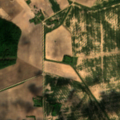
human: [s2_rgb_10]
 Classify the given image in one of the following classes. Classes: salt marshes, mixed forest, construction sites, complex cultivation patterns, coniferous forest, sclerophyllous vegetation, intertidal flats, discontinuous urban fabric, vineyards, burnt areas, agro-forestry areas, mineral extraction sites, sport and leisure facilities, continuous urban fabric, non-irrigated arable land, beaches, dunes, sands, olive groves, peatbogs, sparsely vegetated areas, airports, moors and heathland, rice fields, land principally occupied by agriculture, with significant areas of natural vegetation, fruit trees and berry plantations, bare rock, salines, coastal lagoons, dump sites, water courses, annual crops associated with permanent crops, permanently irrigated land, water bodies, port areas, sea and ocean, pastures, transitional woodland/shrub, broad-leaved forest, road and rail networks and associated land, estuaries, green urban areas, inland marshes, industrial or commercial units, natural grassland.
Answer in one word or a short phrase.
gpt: non-irrigated arable land, broad-leaved forest